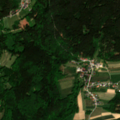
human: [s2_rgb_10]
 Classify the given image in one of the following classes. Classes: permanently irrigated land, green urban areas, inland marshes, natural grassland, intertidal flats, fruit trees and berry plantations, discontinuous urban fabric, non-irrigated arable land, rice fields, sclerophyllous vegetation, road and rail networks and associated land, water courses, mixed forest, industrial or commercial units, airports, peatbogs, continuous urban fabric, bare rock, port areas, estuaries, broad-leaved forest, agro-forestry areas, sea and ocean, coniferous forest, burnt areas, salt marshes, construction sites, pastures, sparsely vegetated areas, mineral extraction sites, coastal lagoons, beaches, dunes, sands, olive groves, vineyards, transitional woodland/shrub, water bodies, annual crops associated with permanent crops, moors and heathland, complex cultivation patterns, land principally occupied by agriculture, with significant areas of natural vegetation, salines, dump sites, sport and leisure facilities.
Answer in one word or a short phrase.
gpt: non-irrigated arable land, complex cultivation patterns, land principally occupied by agriculture, with significant areas of natural vegetation, coniferous forest, mixed forest